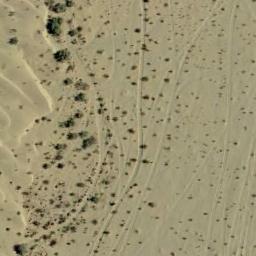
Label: chaparral